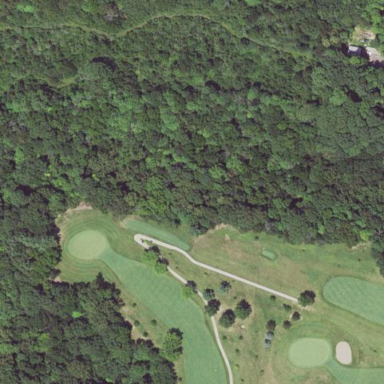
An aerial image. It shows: Grassy area designated as golf fairway.